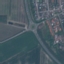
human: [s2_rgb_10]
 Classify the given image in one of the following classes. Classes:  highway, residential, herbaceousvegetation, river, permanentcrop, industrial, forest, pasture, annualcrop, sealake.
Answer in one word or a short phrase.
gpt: Highway